Field crop: tomato
Growth stage: 1
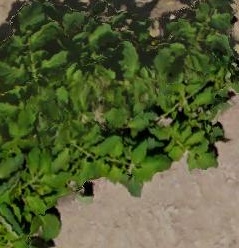
Species: tomato